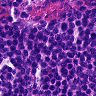
Metastatic tissue present: no